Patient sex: M
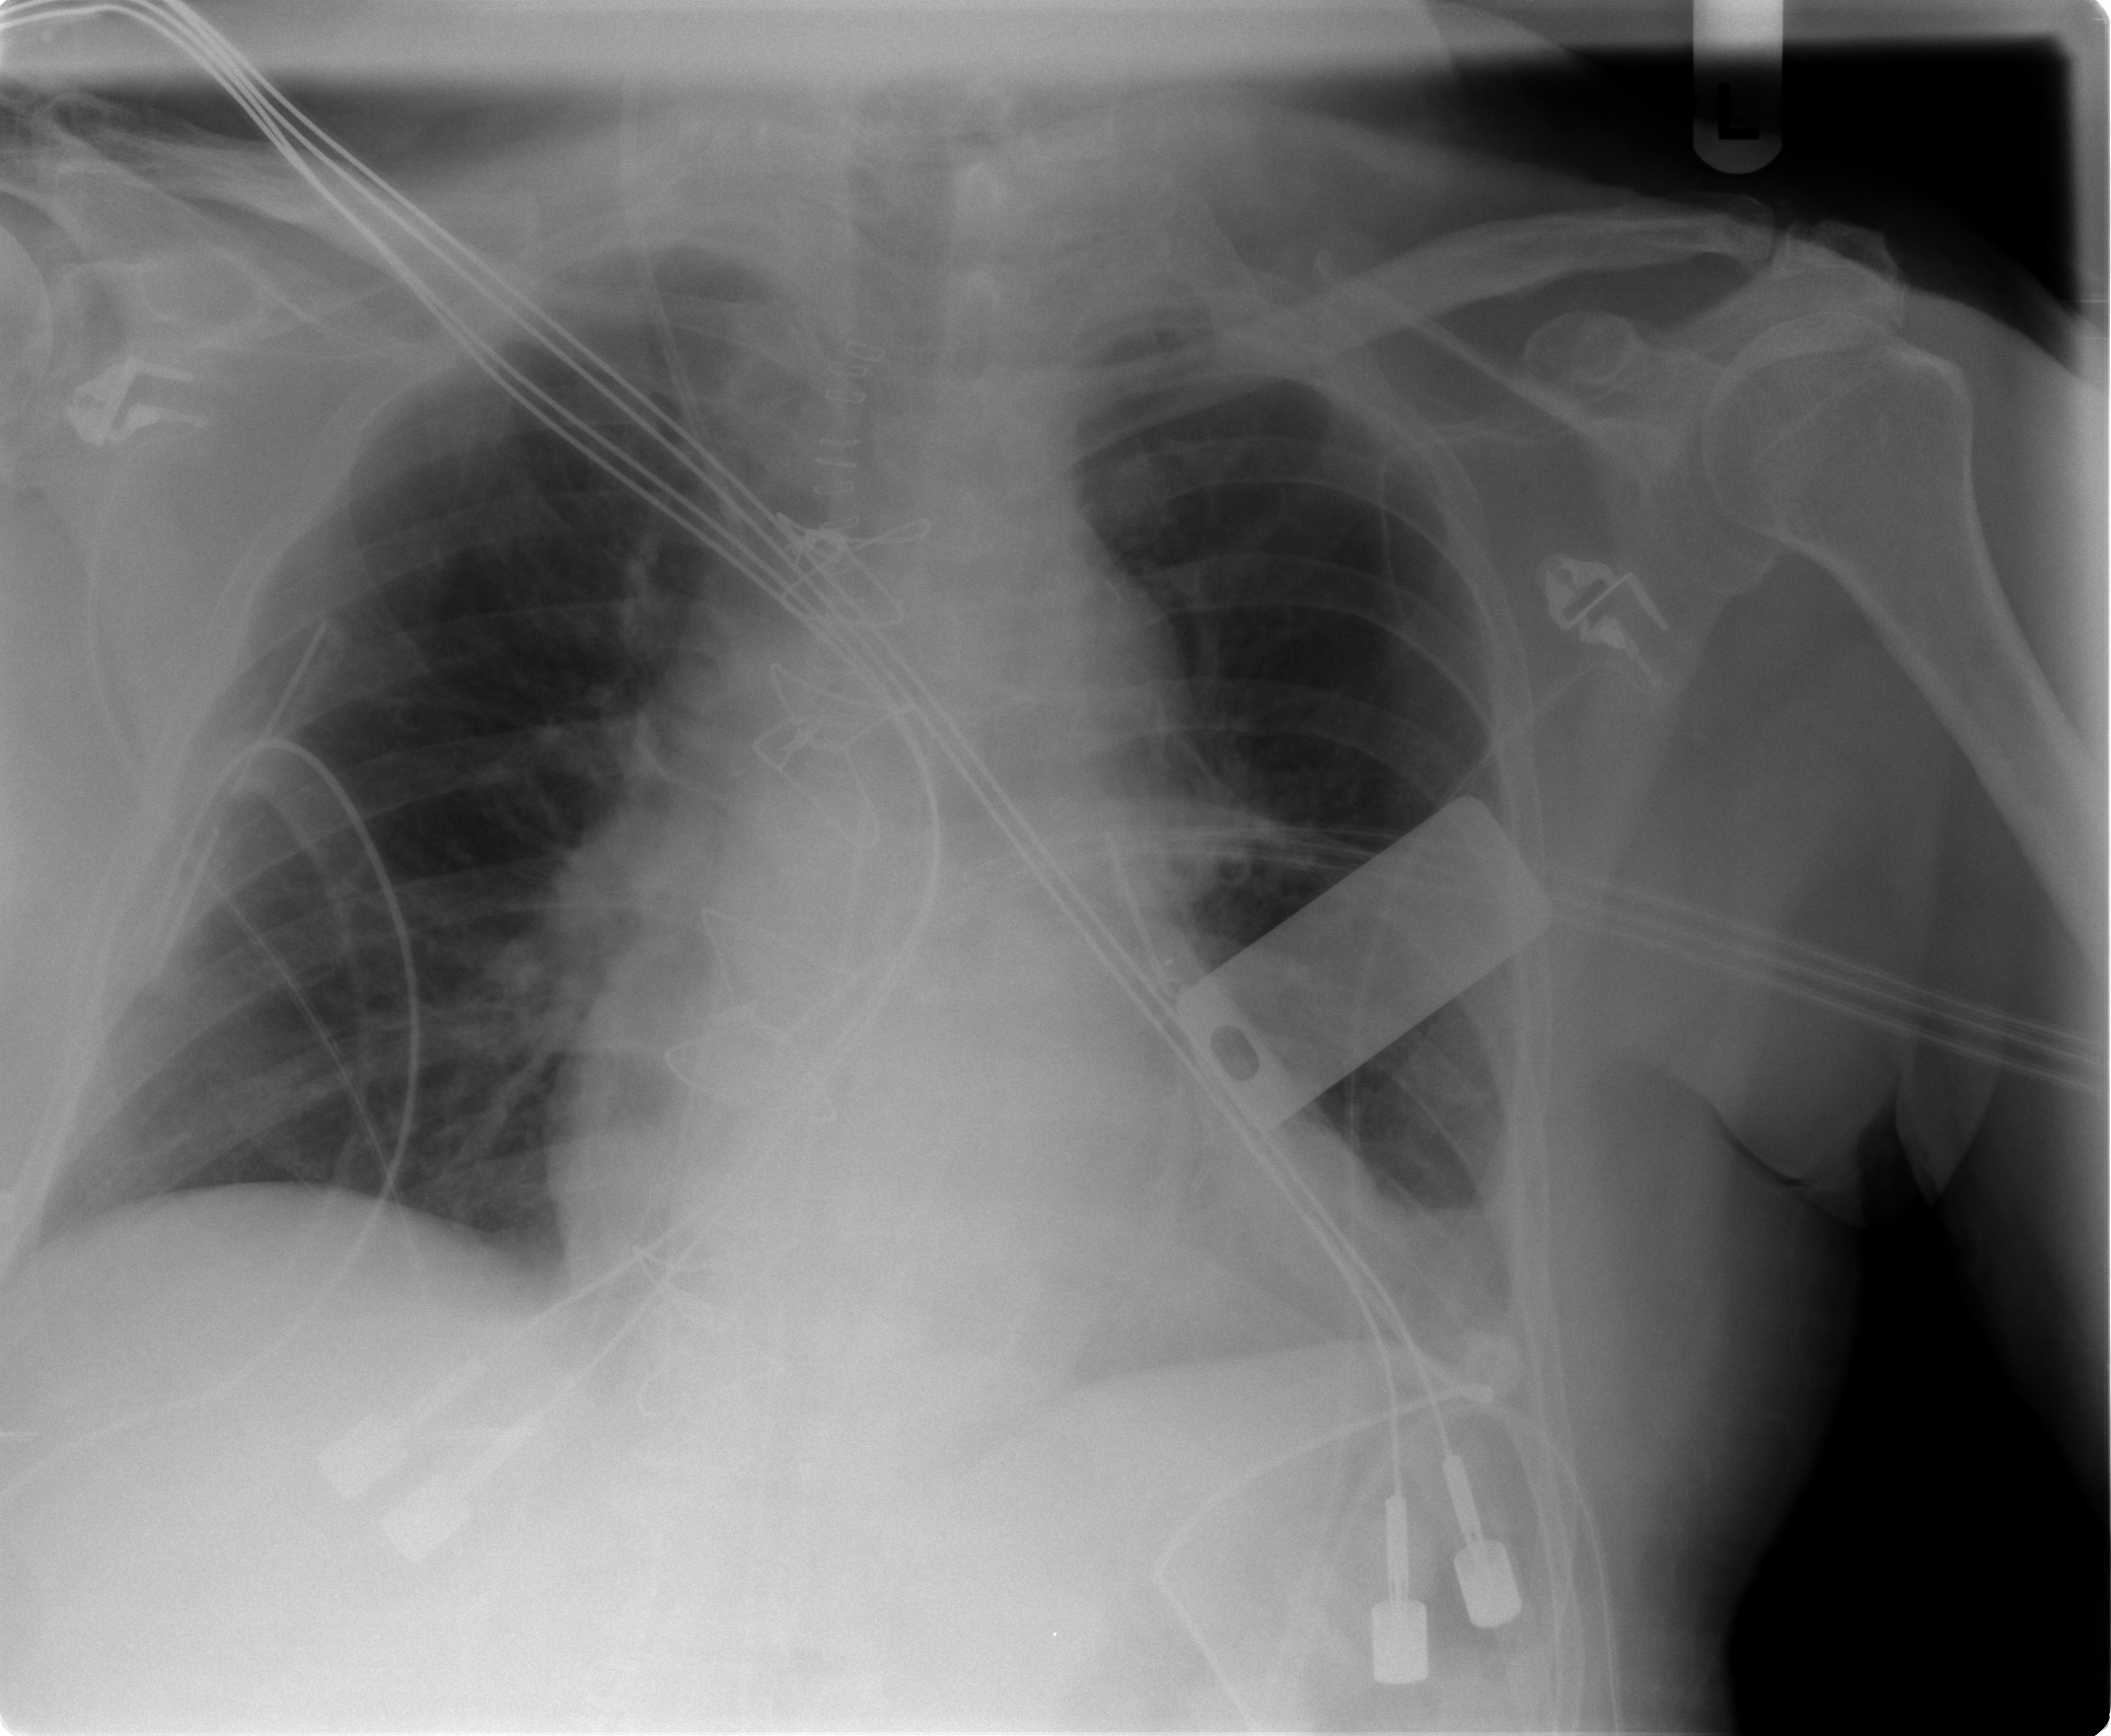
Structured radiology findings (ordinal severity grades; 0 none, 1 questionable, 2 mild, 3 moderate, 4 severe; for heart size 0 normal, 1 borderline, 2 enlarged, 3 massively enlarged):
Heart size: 2
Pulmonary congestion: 1
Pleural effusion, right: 0
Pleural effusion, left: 2
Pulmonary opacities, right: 0
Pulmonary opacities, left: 0
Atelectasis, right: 0
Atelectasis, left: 2